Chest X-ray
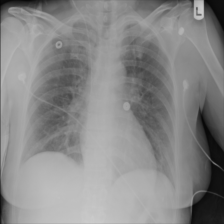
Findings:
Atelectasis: negative
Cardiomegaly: negative
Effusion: negative
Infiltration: negative
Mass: negative
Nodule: negative
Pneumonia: negative
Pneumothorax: negative
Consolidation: positive
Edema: negative
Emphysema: negative
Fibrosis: negative
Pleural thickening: negative
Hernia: negative